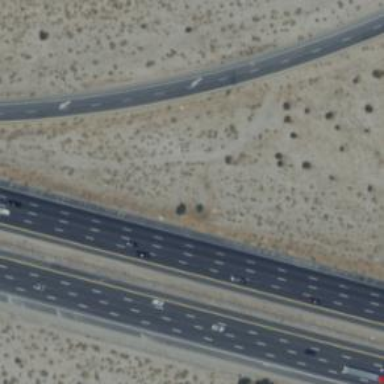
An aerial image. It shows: Asphalt motorway.